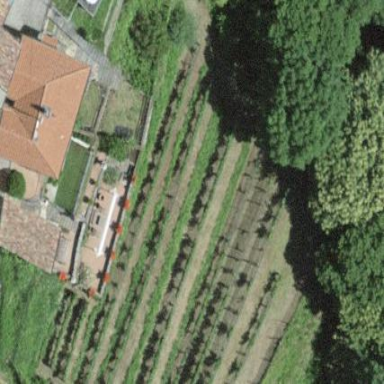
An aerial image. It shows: Beautiful vineyard in the countryside.